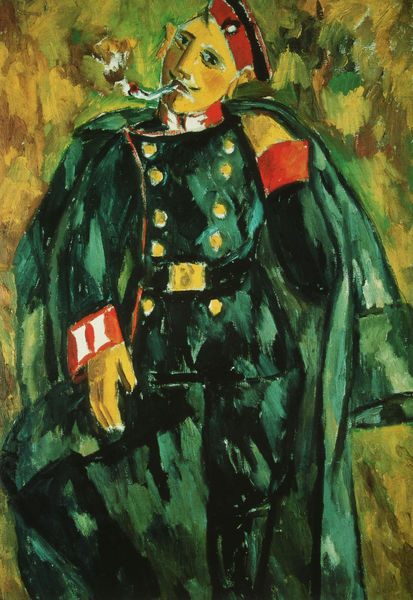
Titel: Rauchender Soldat
Künstler: Mikhail Larionov
Standort: Moskau
Institution: Tretjakov Galerie
Schlagwörter: hand, mann, gelb, grün, braun, finger, hintergrund, schwarz, weiss, gürtel, rot, beige, jung, kappe, mütze, augen, falten, gesicht, kragen, porträt, öl, rauch, gold, mantel, lächeln, wangen, zwei, dunkelgrün, hellgrün, pfeife, rauchen, faltenwurf, knöpfe, revers, schnalle, schraffur, uniform, soldat, matrose, manschetten, stiefel, pinselstrich, umschlag, fingernägel, zigarette, knopfreihe, grüntöne, domino, aufsatz, gürtelschnalle, lidstrich, aufnäher, kokarde, mossgrün